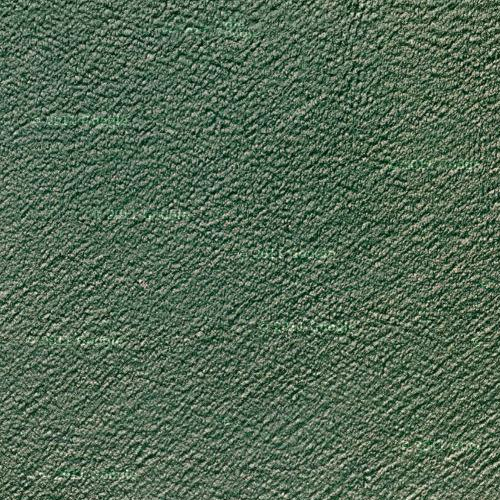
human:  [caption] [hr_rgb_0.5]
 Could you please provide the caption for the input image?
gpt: This is a part of deep green sparkling sea .

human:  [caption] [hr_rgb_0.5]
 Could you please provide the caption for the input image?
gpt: A part of ocean with deep green waters .

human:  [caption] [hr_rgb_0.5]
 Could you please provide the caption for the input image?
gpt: This is a part of deep green sparkling sea .

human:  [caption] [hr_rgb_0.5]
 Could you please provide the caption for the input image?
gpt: This is a part of ocean with deep green water .

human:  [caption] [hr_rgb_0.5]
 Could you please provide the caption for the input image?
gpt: This is a part of ocean with deep green water shining .